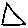
Label: triangle